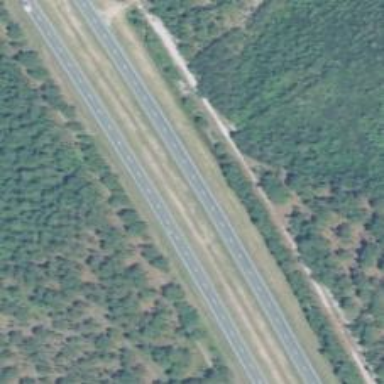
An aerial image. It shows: Trunk highway.